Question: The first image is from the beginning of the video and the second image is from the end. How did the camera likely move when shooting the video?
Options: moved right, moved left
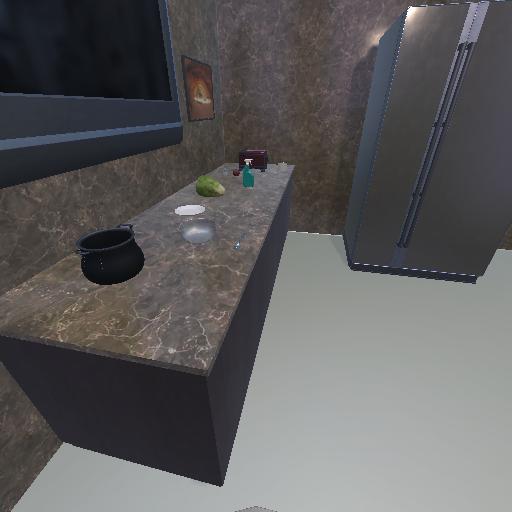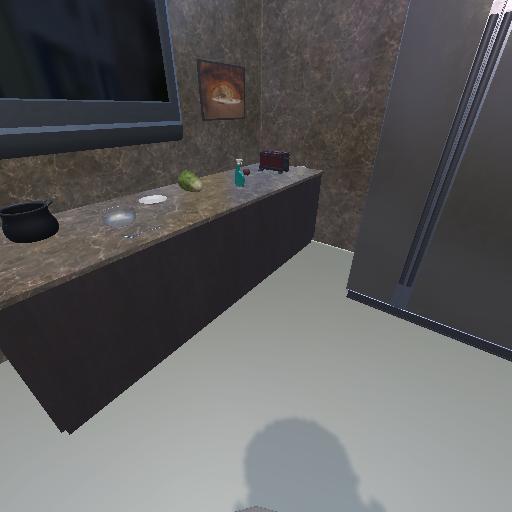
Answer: moved right